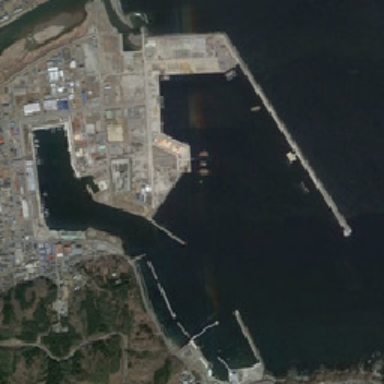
There are many residents ' ports .